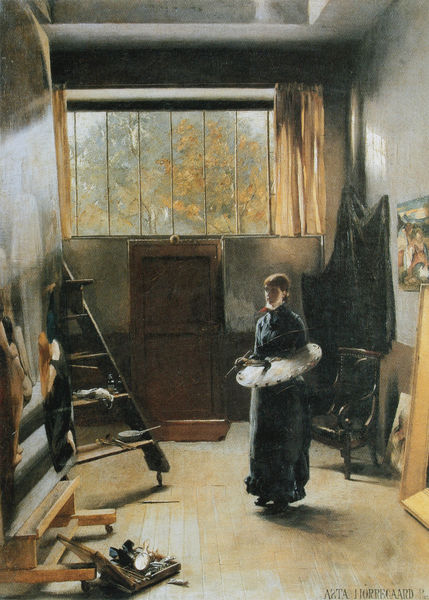
Titel: Im Atelier
Künstler: Asta Nørregaards
Institution: (Privatsammlung)
Schlagwörter: blau, gemälde, laub, schatten, vogel, weiß, bäume, fenster, frau, grau, holz, kleid, licht, orange, profil, raum, stuhl, tür, ausblick, blick, tuch, malerei, rock, stehen, tot, bild, bildnis, holzstuhl, portrait, porträt, signatur, vorhang, gitter, boden, interieur, stehend, innen, bilder, ecke, parkett, arbeiten, farben, farbe, dielen, leiter, treppe, treppen, holzboden, atelier, maler, malerin, staffelei, staffellei, lciht, aufgang, stufen, eingang, fugen, außen, lehnstuhl, künstler, selbstbildnis, leinwand, kunst, künstlerin, malen, palette, pinsel, kasten, ecken, werkzeug, gitterstäbe, malutensilien, koffer, studio, pfanne, farbpalette, webrahmen, stativ